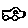
Label: car